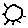
Label: sun